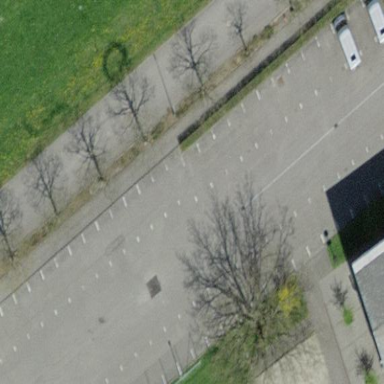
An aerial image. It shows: Parking area with asphalt surface.